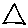
Label: triangle